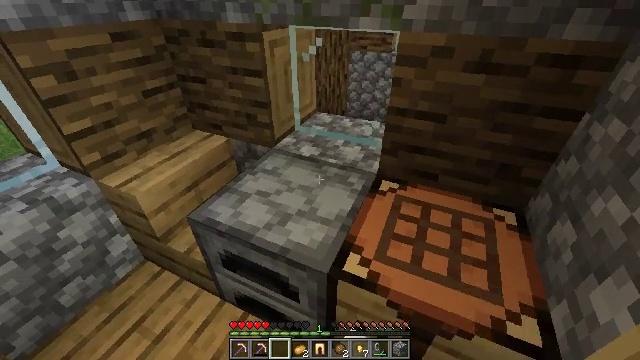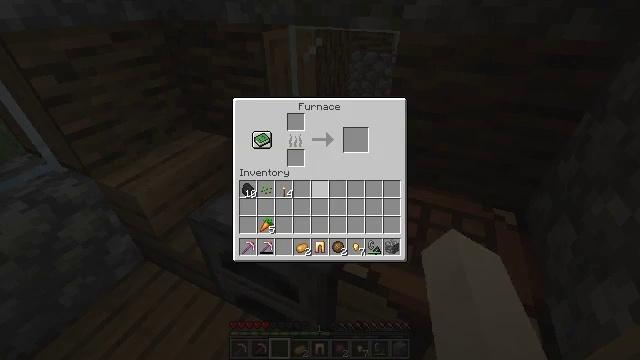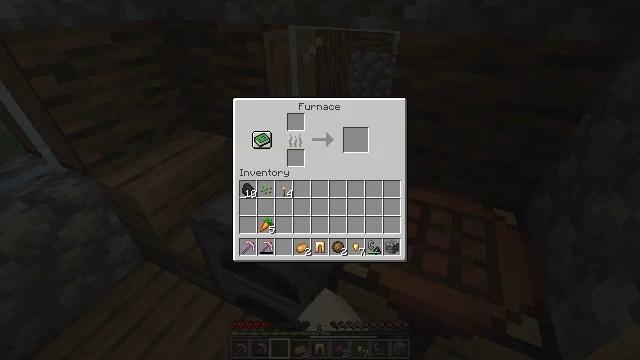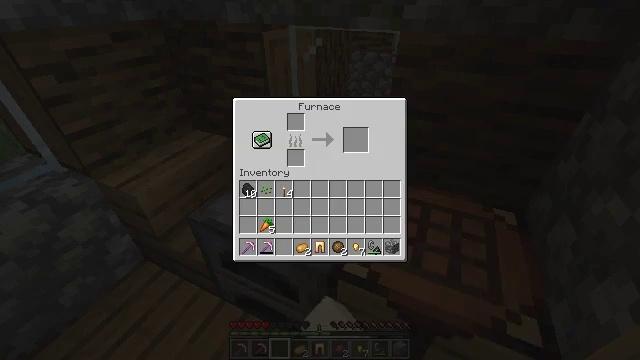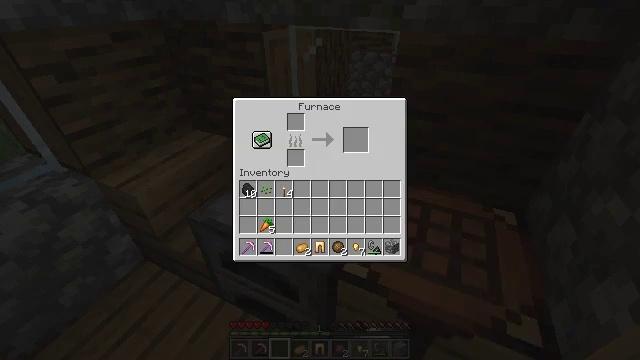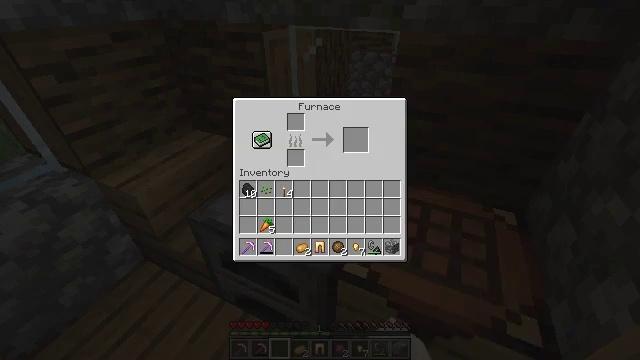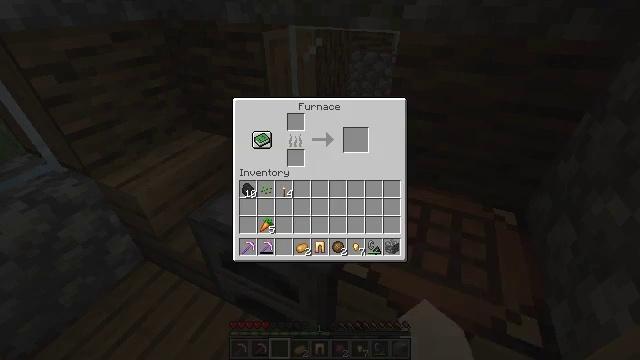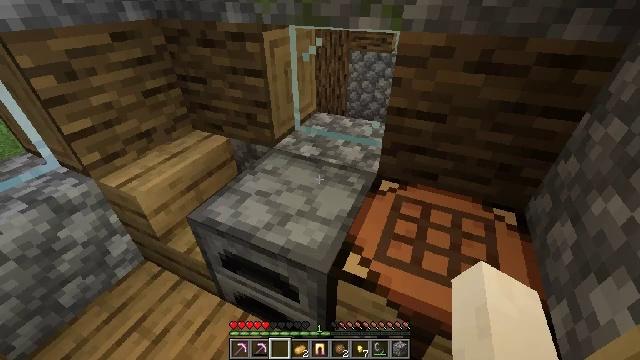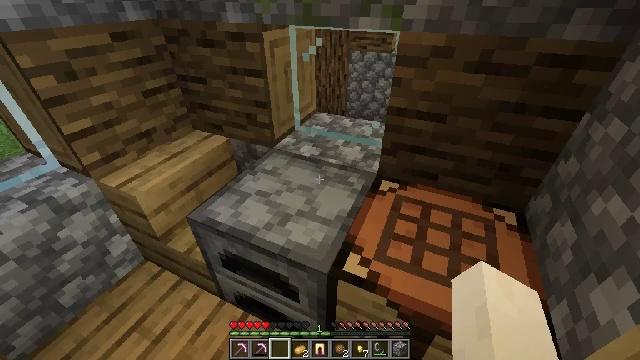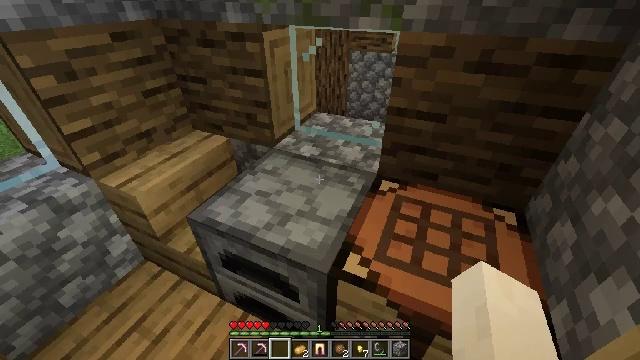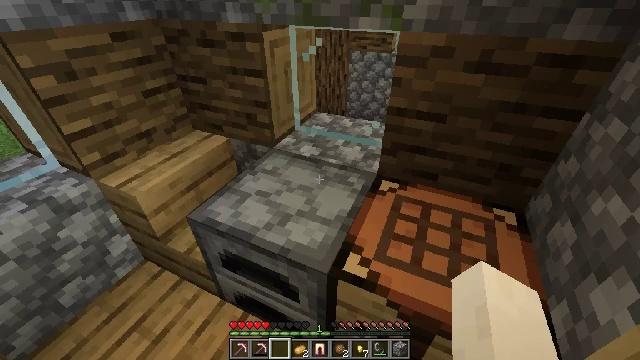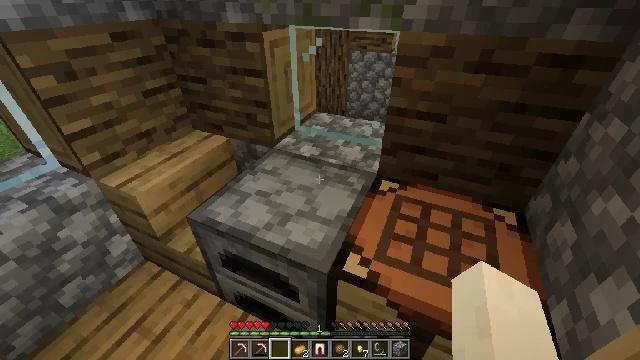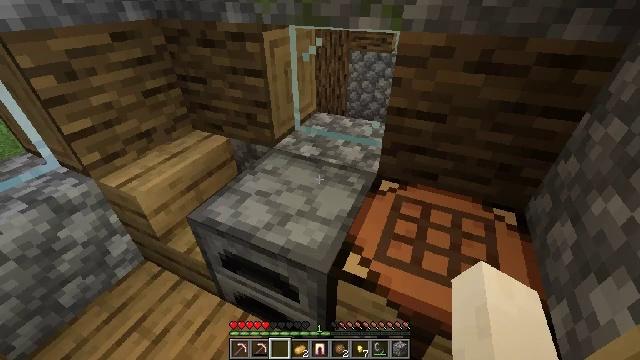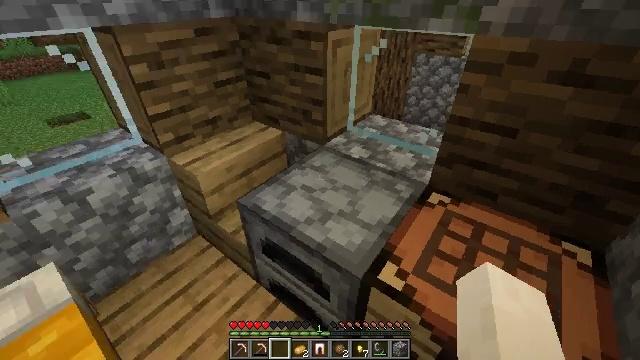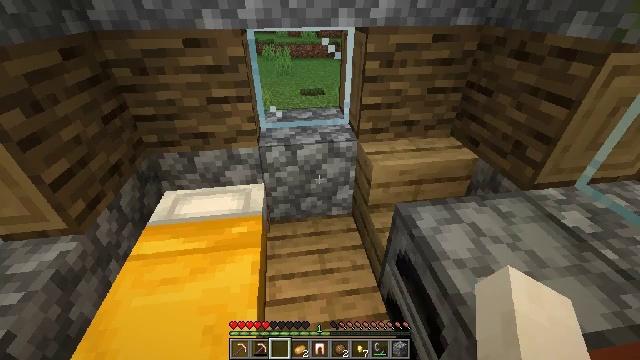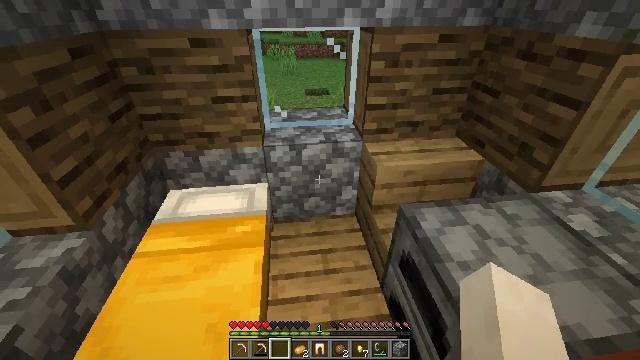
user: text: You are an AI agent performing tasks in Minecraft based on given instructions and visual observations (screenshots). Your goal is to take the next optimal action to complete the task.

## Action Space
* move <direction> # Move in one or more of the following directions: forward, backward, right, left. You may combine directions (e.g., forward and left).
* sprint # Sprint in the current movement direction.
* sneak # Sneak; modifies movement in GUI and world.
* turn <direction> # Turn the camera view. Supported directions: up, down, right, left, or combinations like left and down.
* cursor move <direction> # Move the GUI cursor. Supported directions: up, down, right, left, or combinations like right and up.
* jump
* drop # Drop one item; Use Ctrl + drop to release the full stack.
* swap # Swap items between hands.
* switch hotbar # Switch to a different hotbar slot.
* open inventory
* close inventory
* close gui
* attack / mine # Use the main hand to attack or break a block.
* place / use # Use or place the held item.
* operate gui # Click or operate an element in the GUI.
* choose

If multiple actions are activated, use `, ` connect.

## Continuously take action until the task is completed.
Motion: motion action
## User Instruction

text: Chop down the oak log.
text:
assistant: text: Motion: no_op
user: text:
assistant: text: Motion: no_op
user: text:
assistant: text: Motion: no_op
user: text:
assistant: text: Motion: no_op
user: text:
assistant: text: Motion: no_op
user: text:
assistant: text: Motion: no_op
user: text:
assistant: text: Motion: close inventory
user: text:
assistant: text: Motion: close inventory
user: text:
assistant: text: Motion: close inventory
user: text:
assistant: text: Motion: close inventory
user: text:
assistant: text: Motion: close inventory
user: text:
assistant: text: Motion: no_op
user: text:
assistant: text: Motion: turn left
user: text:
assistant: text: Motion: turn left and up
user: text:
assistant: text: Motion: turn left
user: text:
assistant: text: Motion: no_op
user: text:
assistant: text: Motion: no_op
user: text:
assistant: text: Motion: no_op
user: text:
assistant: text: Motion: no_op
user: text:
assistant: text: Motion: turn right
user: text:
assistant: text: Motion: turn right
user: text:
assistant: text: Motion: turn right
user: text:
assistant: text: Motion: turn right
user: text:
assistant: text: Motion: turn right
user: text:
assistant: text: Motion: no_op
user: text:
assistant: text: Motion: no_op
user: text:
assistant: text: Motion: use / place
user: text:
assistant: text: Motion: use / place
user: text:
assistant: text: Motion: use / place
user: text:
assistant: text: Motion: use / place